Interaction volume radius: 10 \u00c5
Interaction volume height: 30 \u00c5
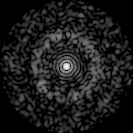
Disorder parameter: 0.823